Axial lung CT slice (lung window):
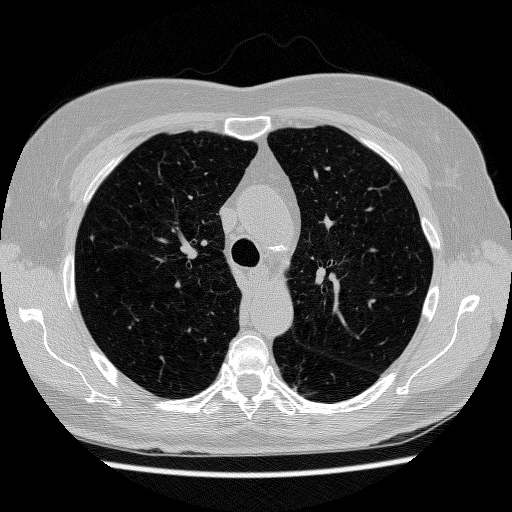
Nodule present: yes
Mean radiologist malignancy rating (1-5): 3